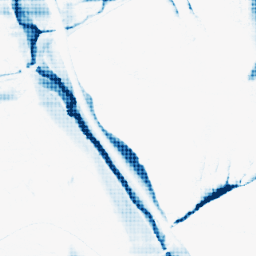
Category: morphological
Decomposition family: morphological_rect
Decomposition parameters: operation: closing
width: 50
height: 3
Upsampling method: sinc_hamming
Upsampling parameters: scale: 4
kernel_size: 4
Upsampling scale: 4